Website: walmart
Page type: billing-address
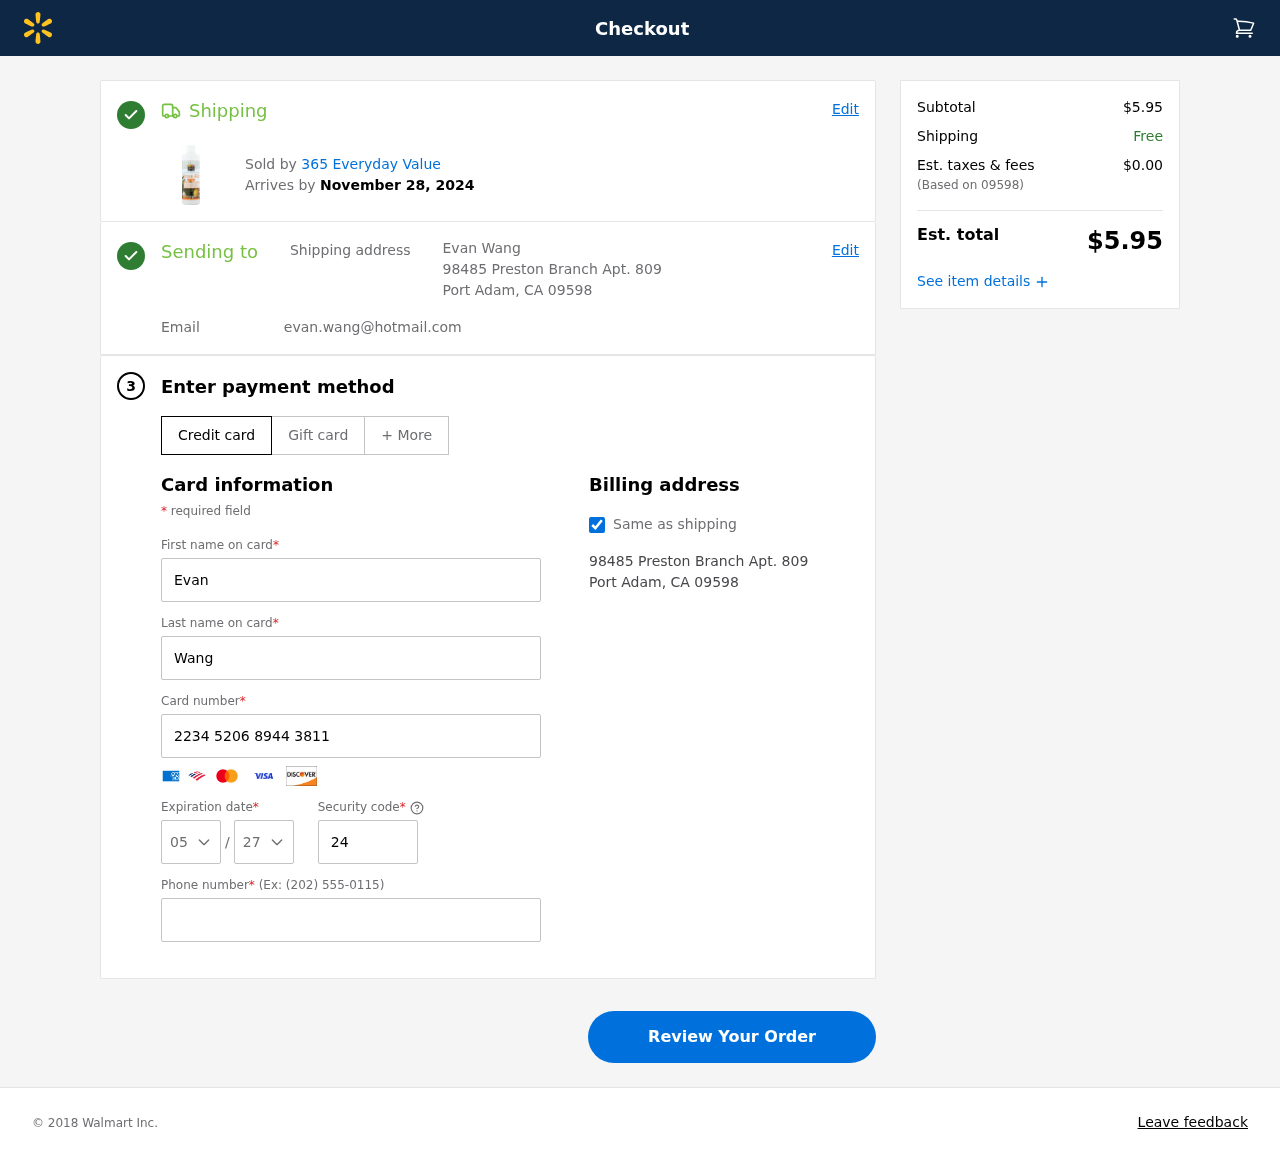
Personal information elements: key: PII_CARD_CVV
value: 244
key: PII_CARD_EXPIRY_MONTH
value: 05
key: PII_CARD_EXPIRY_YEAR
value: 27
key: PII_CARD_NUMBER
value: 2234 5206 8944 3811
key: PII_CITY_STATE_ZIP
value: Port Adam, CA 09598
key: PII_EMAIL
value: evan.wang@hotmail.com
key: PII_FIRSTNAME
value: Evan
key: PII_FULLNAME
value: Evan Wang
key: PII_LASTNAME
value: Wang
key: PII_PHONE
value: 6195301877
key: PII_POSTCODE
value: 09598
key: PII_STREET
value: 98485 Preston Branch Apt. 809
Product elements: key: PRODUCT1_BRAND
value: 365 Everyday Value
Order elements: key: ORDER_DELIVERY_DATE
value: November 28, 2024
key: ORDER_SUBTOTAL
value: $5.95
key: ORDER_TAX
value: $0.00
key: ORDER_TOTAL
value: $5.95